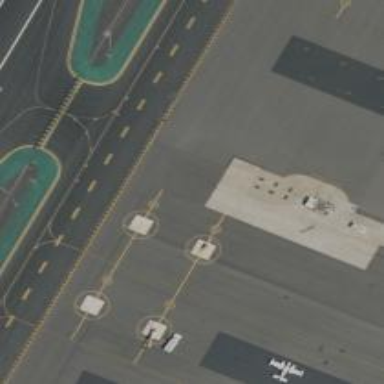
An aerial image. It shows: Image showing helipad at airport.